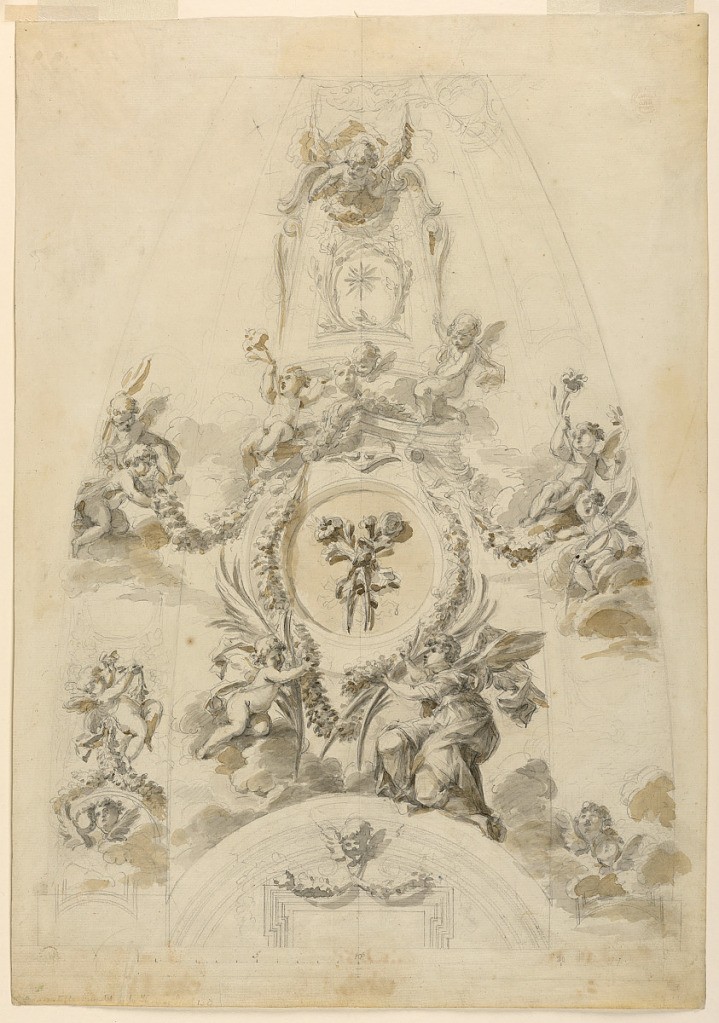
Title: Design for Painted Cupola
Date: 1725–1750
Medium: Graphite, brush and grey wash on paper
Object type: Drawing
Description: Vertical rectangle showing two small panels of a cupola with pendentives. Cherubs support a string of garlands.